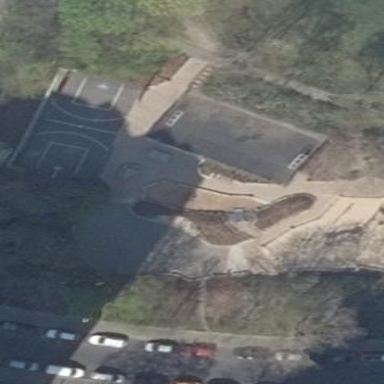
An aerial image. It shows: Playground area for leisure activities on the land.